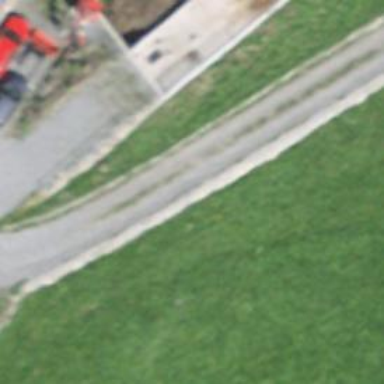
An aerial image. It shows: Service road with unpaved surface.